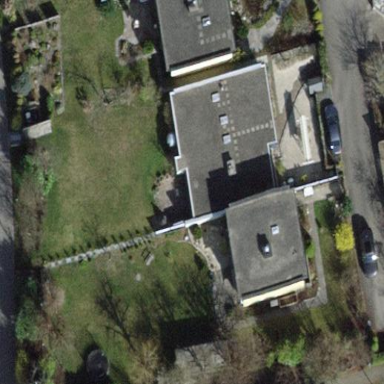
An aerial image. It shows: Semi-detached house.